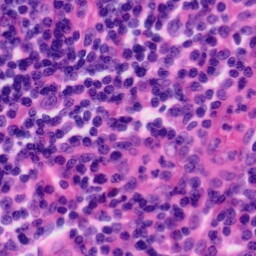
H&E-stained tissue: Tonsil